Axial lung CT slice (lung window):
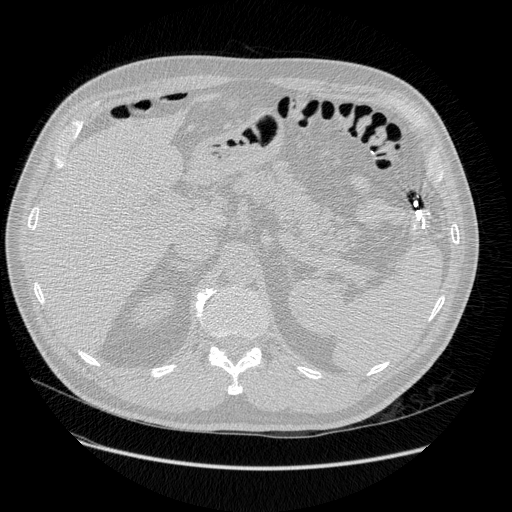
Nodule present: no